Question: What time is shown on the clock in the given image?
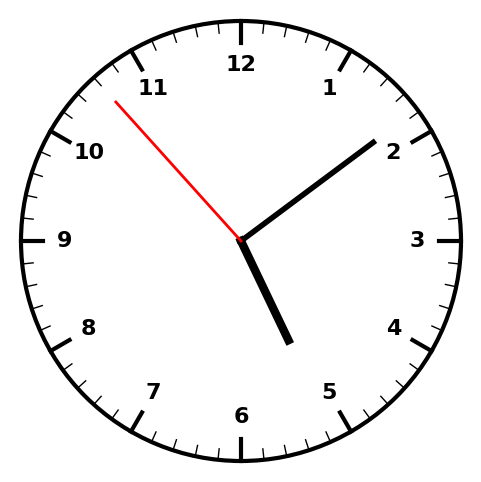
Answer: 05:08:53